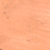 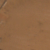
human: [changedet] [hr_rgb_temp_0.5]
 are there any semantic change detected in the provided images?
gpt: A small road appears in the desert on the left upper corner.